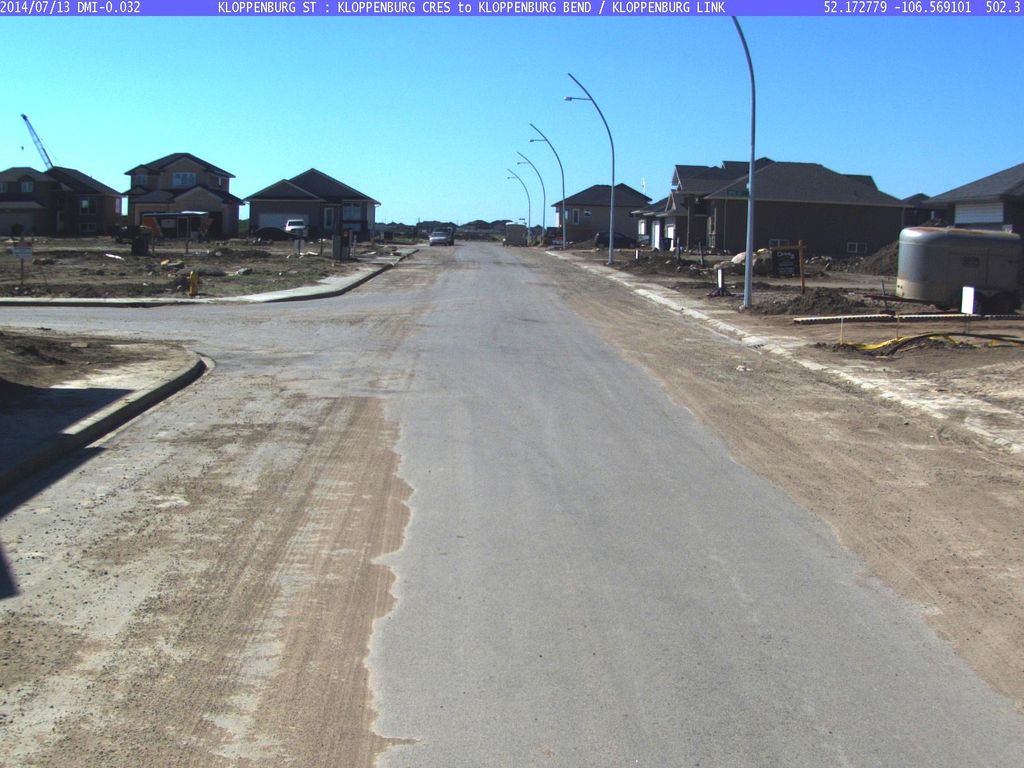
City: saskatoon